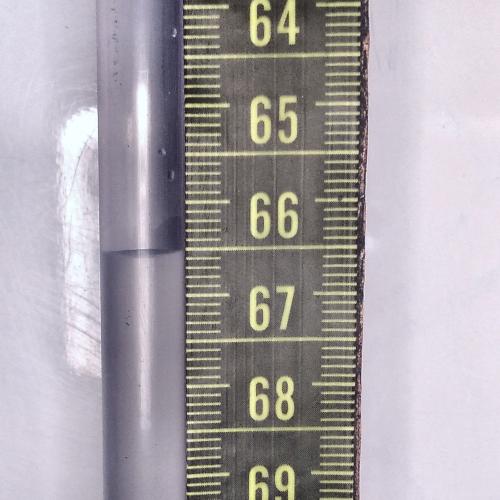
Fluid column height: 66.5 cm